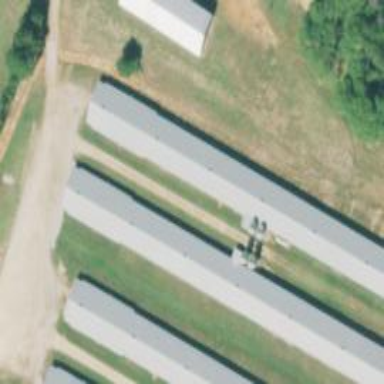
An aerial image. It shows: Poultry house.